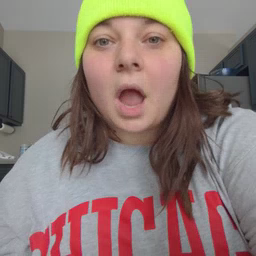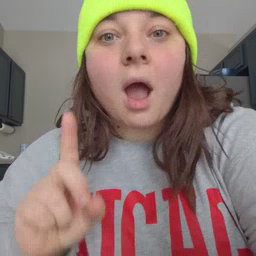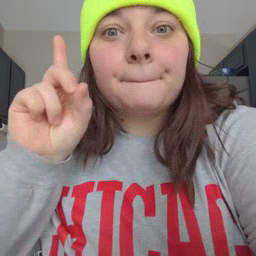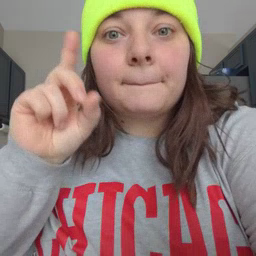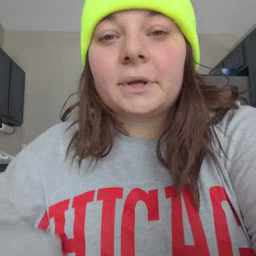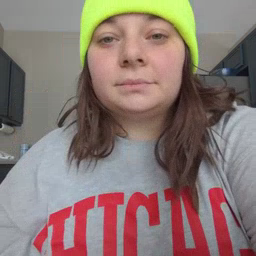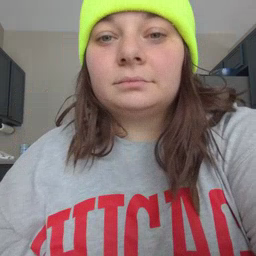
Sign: up